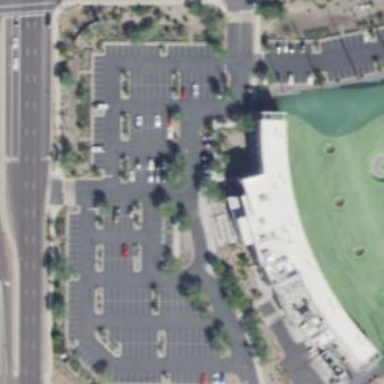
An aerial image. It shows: Parking area.